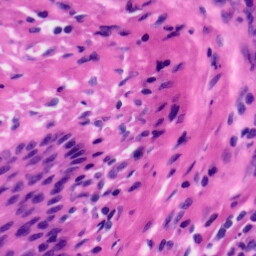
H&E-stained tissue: Tonsil